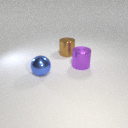
large purple metal cylinder to the right of large blue metal sphere